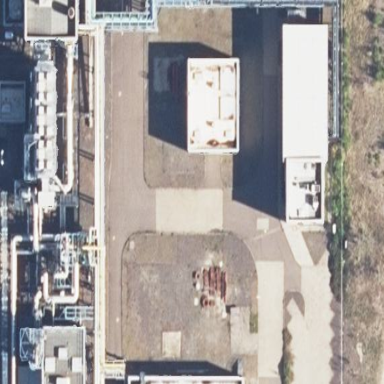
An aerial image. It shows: Generator is pictured.